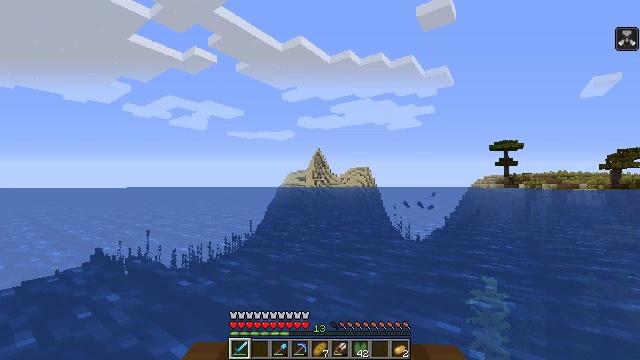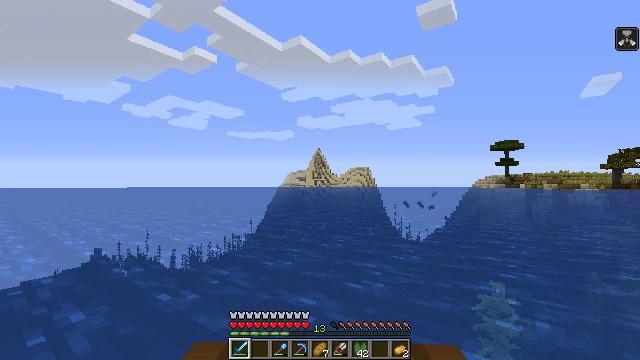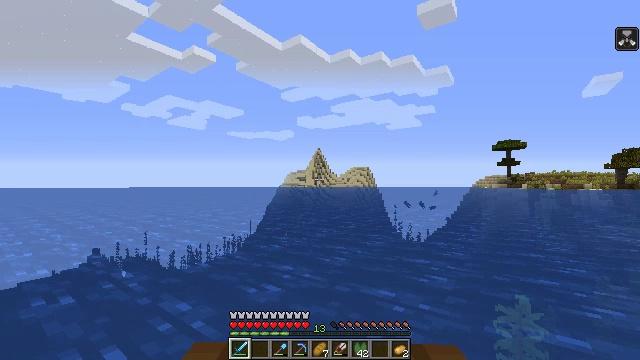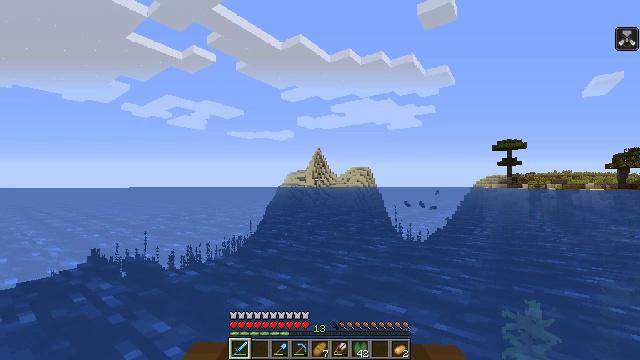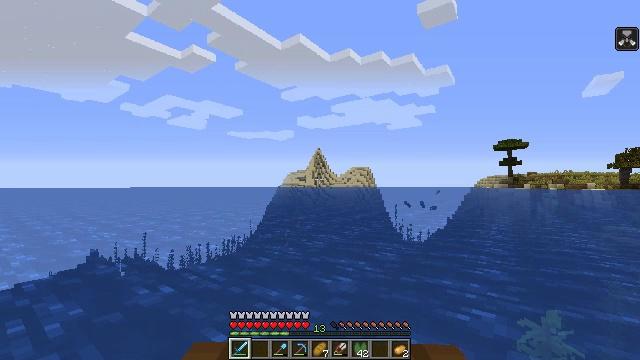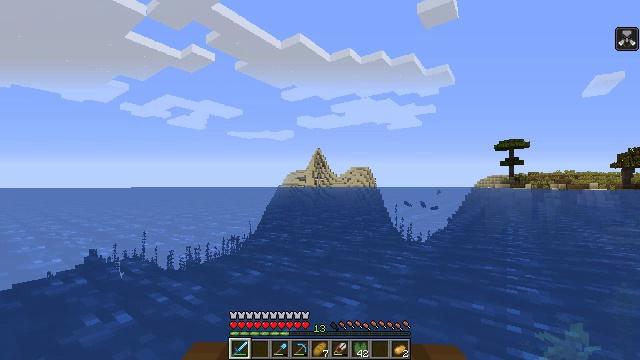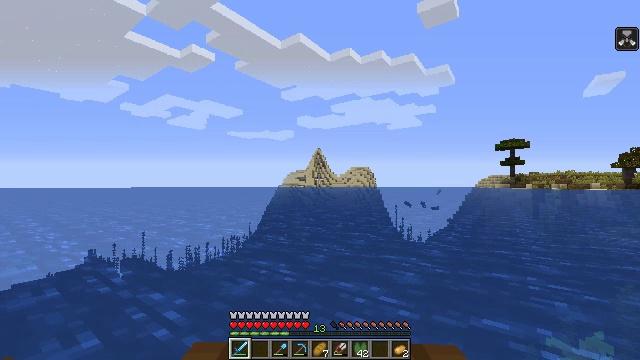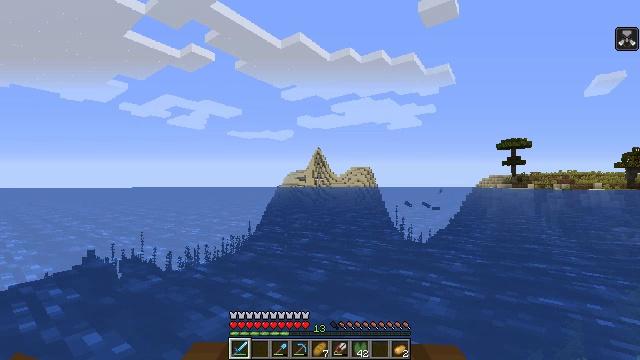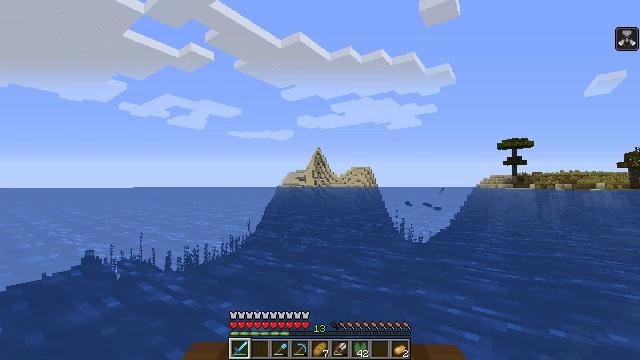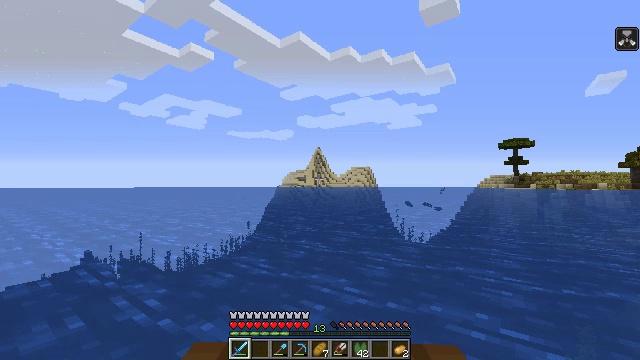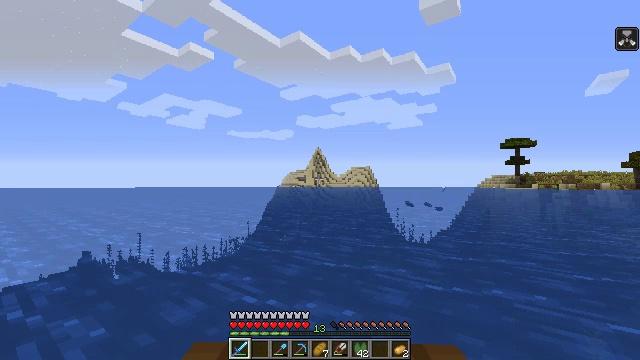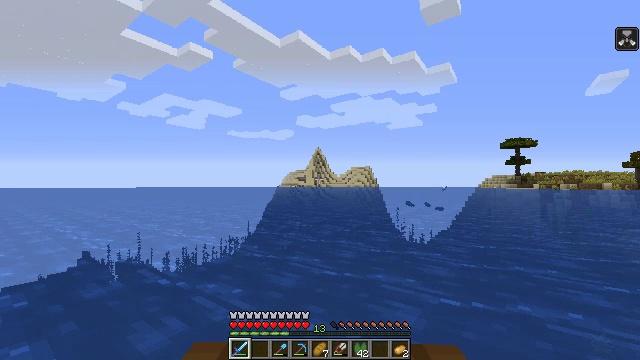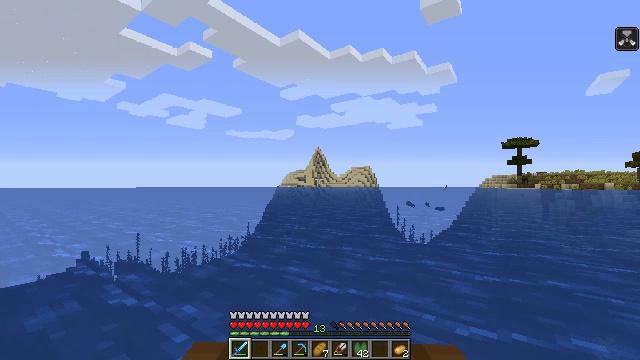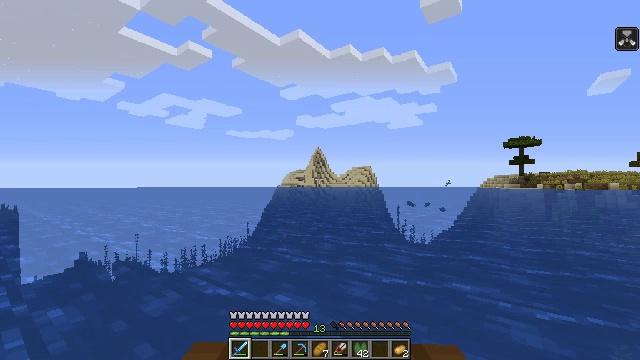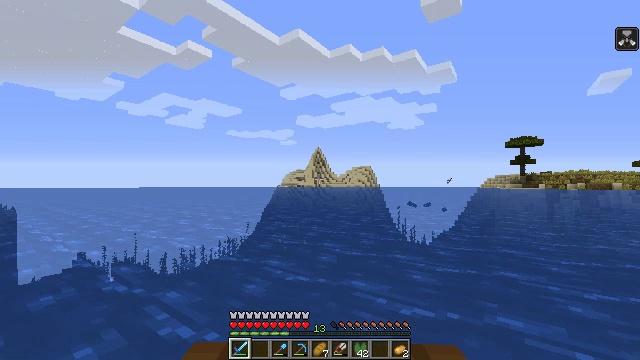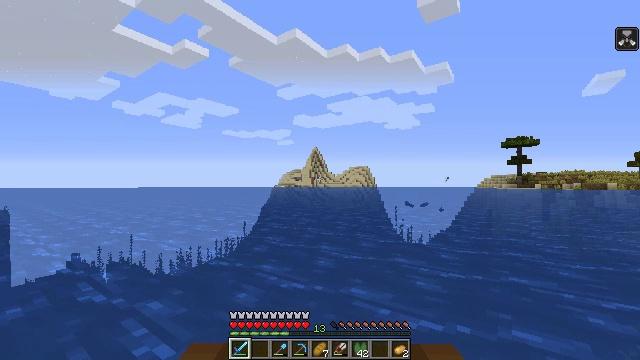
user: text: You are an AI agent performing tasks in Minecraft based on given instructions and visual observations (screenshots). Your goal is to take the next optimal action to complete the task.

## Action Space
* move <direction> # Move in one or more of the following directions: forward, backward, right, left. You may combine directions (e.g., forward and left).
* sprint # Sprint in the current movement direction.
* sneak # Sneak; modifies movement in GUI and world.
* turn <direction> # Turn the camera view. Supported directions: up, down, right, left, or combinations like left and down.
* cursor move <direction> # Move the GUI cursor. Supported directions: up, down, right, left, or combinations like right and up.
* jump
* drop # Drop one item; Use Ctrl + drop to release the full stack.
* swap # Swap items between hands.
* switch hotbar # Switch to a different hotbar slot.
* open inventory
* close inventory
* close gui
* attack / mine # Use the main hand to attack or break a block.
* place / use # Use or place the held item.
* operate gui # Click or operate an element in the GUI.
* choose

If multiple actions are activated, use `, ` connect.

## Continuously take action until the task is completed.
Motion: motion action
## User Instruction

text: Retrieve mossy stone bricks from a building.
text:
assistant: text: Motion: move forward
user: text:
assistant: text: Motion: move forward
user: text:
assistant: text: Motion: move forward
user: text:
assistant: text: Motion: move forward
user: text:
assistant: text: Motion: move forward
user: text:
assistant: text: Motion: move forward
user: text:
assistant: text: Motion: move forward
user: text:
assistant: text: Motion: move forward
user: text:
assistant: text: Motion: move forward
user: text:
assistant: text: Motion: move forward
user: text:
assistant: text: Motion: move forward
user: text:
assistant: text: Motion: move forward
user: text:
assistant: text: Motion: move forward
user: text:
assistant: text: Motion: move forward
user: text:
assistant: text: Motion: move forward
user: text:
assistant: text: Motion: move forward
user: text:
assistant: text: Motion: move forward
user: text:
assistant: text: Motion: move forward
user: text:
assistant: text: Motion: move forward
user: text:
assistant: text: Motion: move forward
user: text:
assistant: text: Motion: move forward
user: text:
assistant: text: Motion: move forward
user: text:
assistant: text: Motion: move forward
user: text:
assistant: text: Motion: move forward and move left
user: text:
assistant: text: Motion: move forward and move left
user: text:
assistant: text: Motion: move forward and move left
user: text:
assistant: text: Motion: move forward and move left
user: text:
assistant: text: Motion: move forward and move left
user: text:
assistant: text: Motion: move forward
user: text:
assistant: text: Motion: move forward